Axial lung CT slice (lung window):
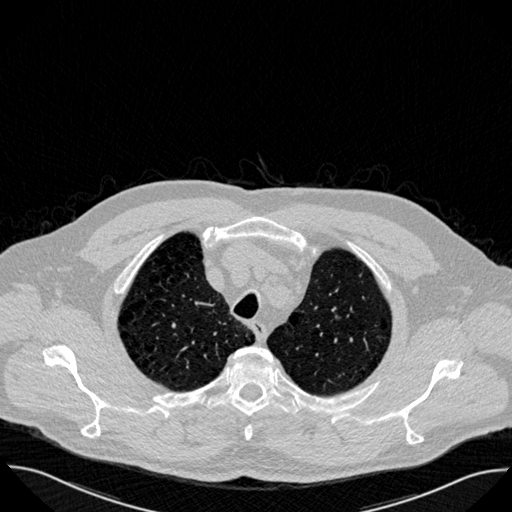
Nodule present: no